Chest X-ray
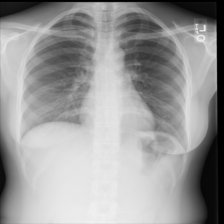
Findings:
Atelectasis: negative
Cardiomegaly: negative
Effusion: negative
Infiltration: negative
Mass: negative
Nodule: negative
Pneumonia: negative
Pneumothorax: negative
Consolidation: negative
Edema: negative
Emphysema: negative
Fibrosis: negative
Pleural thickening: negative
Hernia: negative